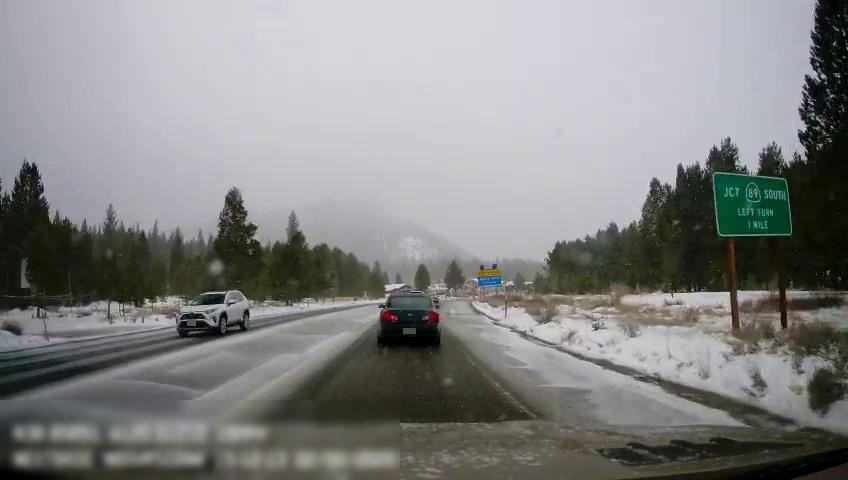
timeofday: Day
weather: Snowy
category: Drivable Space
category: Vehicles | Car
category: Vehicles | SUV
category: Vehicles | Car
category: Vehicles | SUV
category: Lanes | Current Lane
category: Traffic | Signs
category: Traffic | Signs
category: Traffic | Signs